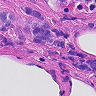
Metastatic tissue present: yes